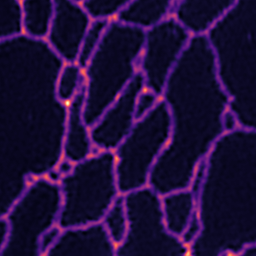
Label: Super-resolution ER image